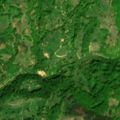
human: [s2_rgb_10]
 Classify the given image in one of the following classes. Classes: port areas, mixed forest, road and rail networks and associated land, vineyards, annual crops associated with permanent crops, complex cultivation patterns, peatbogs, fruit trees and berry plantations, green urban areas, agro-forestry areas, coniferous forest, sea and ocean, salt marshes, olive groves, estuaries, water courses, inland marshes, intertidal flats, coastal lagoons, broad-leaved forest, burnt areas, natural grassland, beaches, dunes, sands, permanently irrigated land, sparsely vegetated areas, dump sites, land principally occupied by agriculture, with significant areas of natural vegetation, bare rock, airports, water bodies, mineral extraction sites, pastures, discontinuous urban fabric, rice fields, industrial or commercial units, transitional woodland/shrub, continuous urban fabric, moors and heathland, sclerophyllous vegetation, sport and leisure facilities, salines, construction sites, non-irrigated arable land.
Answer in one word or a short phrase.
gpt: land principally occupied by agriculture, with significant areas of natural vegetation, broad-leaved forest, transitional woodland/shrub